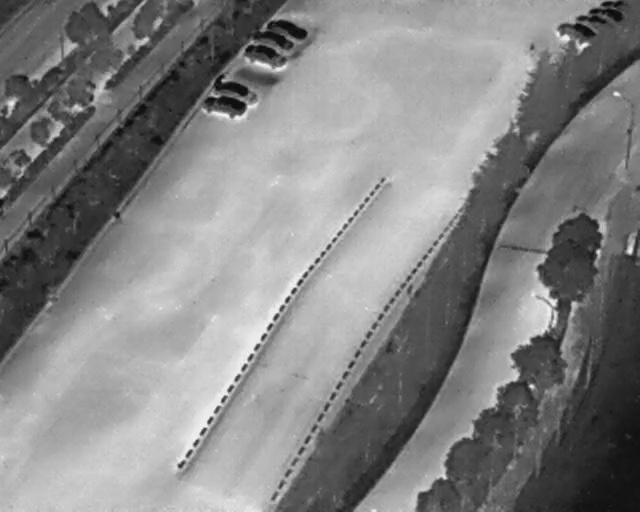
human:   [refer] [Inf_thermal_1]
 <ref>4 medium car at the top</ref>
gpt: <box>[[33, 16, 36, 24, 17], [35, 13, 38, 22, 17], [39, 6, 43, 15, 25], [43, 0, 46, 10, 16]]</box>

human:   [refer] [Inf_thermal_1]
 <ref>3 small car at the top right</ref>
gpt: <box>[[91, 0, 93, 7, 8], [93, 0, 96, 6, 11], [95, -2, 96, 4, 2]]</box>

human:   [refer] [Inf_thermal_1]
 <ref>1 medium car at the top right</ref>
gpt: <box>[[88, 2, 92, 11, 32]]</box>